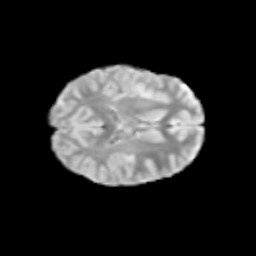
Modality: T2w
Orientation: axial
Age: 11
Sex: female
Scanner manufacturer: siemens
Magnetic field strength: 3 T
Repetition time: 3.8 s
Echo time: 0.07 s